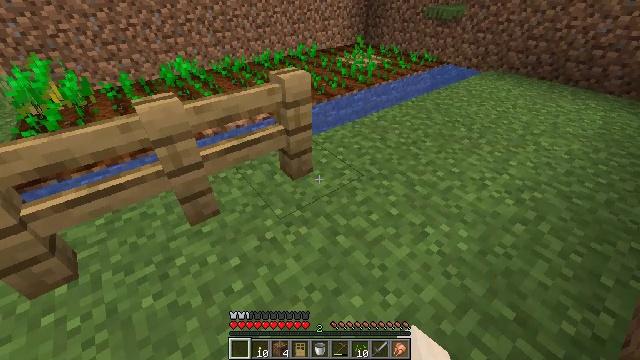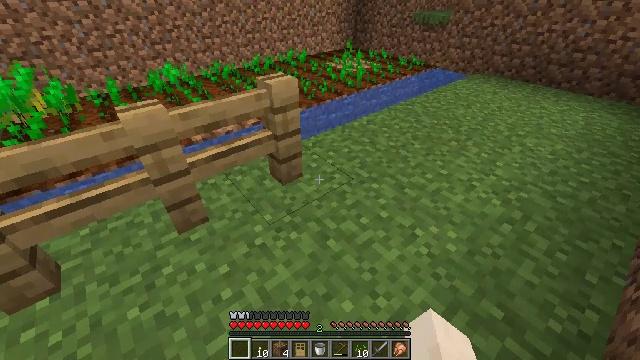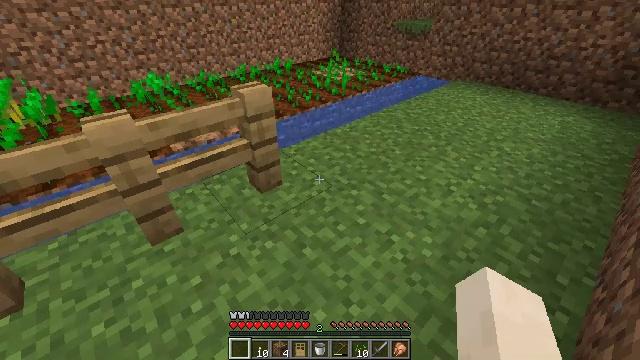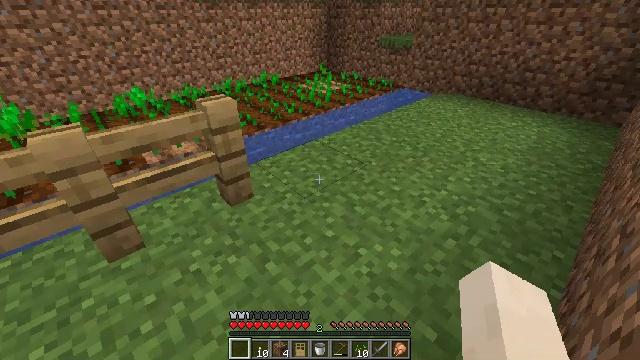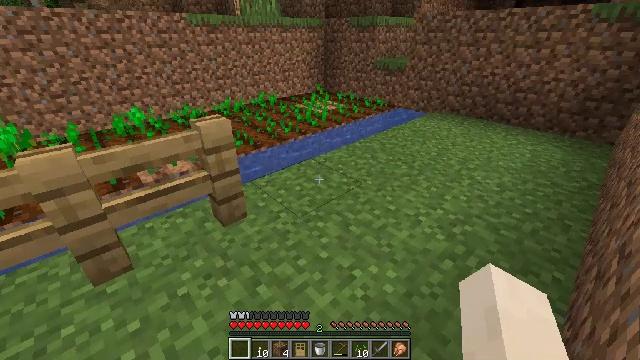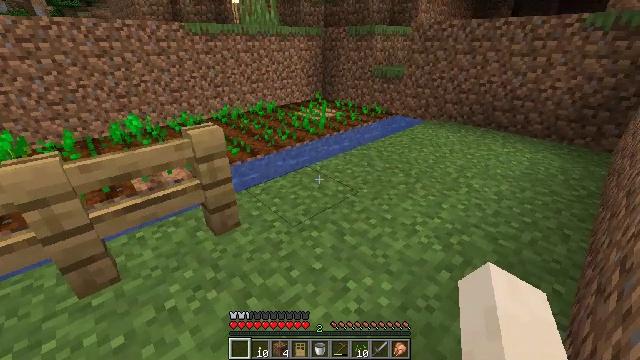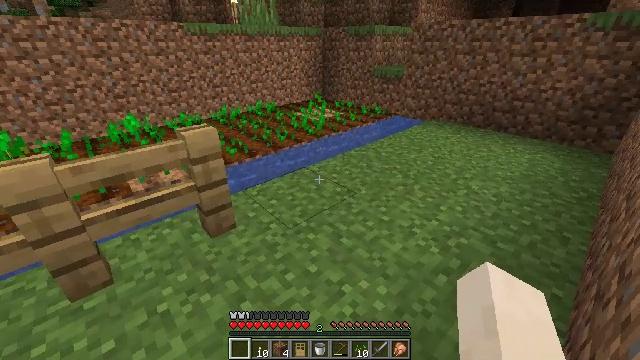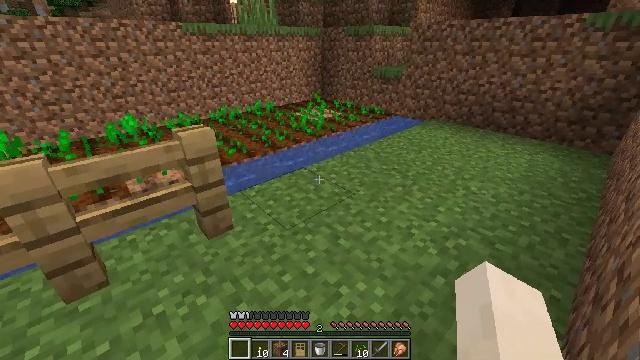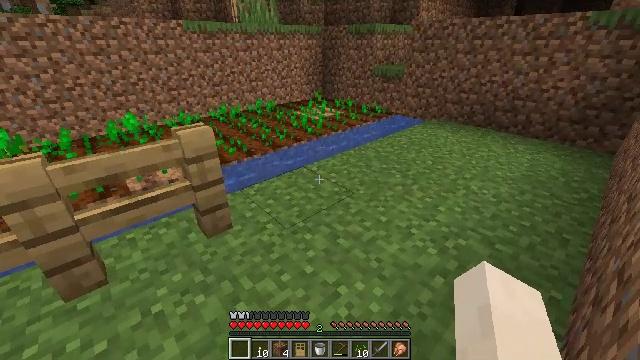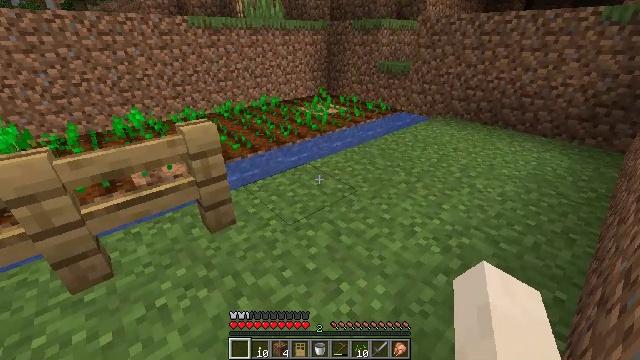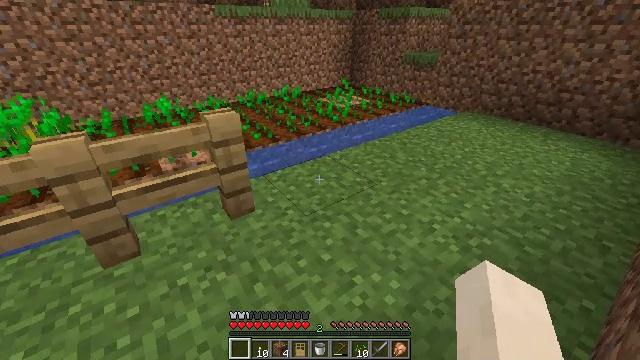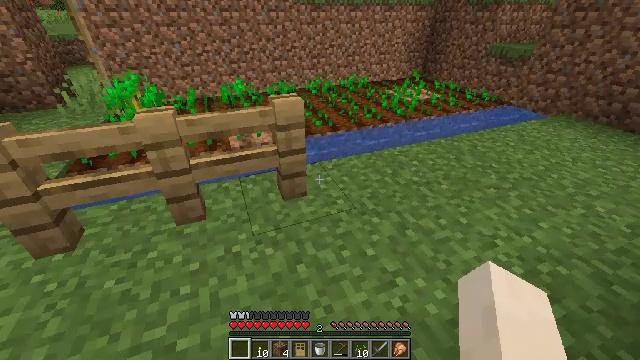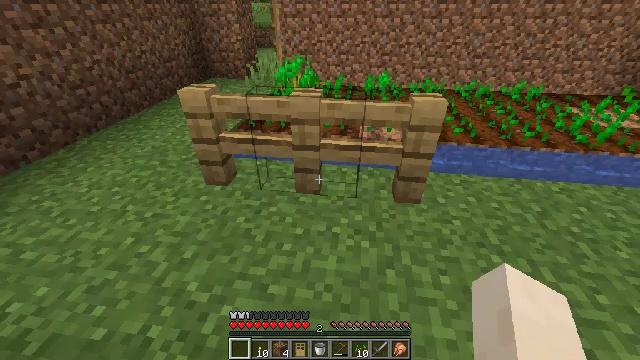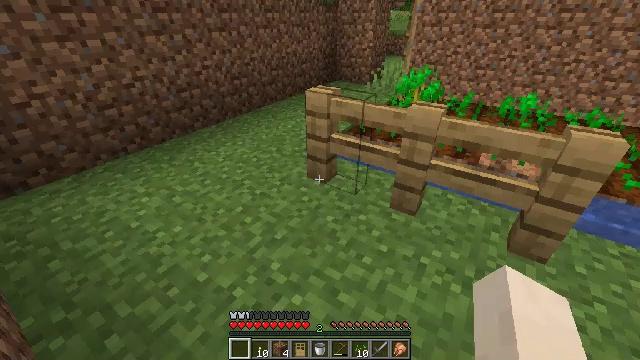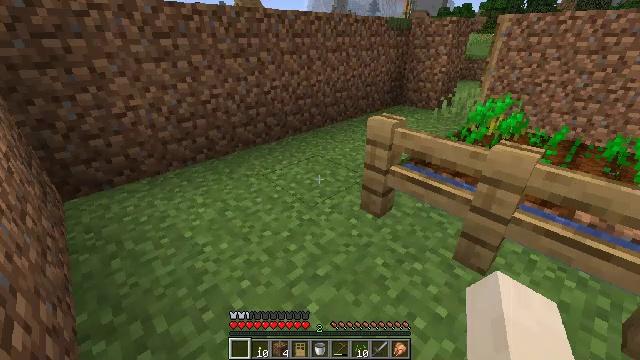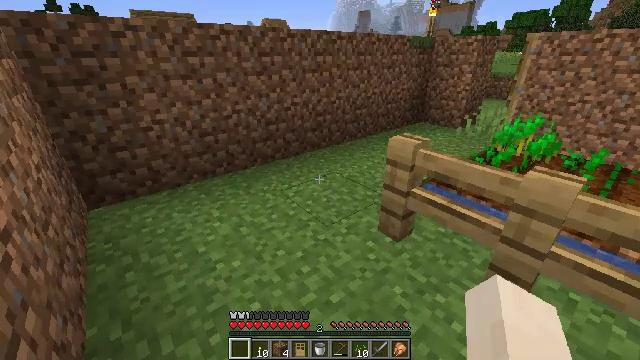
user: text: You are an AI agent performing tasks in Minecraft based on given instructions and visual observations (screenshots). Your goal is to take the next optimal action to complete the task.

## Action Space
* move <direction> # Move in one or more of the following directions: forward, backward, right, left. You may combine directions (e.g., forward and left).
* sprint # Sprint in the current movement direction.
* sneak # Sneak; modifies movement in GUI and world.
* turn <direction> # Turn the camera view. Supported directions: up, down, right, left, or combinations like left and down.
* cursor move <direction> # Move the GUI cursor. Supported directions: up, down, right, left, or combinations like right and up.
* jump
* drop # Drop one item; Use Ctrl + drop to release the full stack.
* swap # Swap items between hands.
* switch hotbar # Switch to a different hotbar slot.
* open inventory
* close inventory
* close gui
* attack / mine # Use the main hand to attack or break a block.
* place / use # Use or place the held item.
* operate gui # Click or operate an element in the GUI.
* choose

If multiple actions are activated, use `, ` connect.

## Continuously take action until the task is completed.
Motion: motion action
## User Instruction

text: Attack the oak fence gate to break it.
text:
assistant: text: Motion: move right, turn right
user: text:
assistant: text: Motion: move right, turn right and up
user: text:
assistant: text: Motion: move right, turn up
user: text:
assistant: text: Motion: turn up
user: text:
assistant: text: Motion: turn up
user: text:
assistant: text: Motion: no_op
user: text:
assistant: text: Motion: no_op
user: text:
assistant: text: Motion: no_op
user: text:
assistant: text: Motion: turn left
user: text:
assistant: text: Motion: turn left and down
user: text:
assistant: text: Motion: turn left and down
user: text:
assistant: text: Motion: turn left and down
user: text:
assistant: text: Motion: move forward, turn left and up
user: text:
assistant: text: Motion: move forward, turn left and up
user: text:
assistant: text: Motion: move forward, turn left and up
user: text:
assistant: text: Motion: move forward, turn up
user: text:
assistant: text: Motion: move forward
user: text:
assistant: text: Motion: move forward
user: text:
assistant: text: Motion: move forward
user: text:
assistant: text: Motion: move forward
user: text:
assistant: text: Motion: move forward
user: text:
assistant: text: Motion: move forward
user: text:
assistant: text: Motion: move forward
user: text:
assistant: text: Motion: move forward, turn right
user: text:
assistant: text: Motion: move forward, turn right
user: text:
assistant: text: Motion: move forward, turn right
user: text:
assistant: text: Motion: move forward, turn right and down
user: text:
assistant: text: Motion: move forward, turn right
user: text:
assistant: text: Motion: move forward, turn right and up
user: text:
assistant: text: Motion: move forward, turn right and up